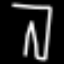
Label: pants